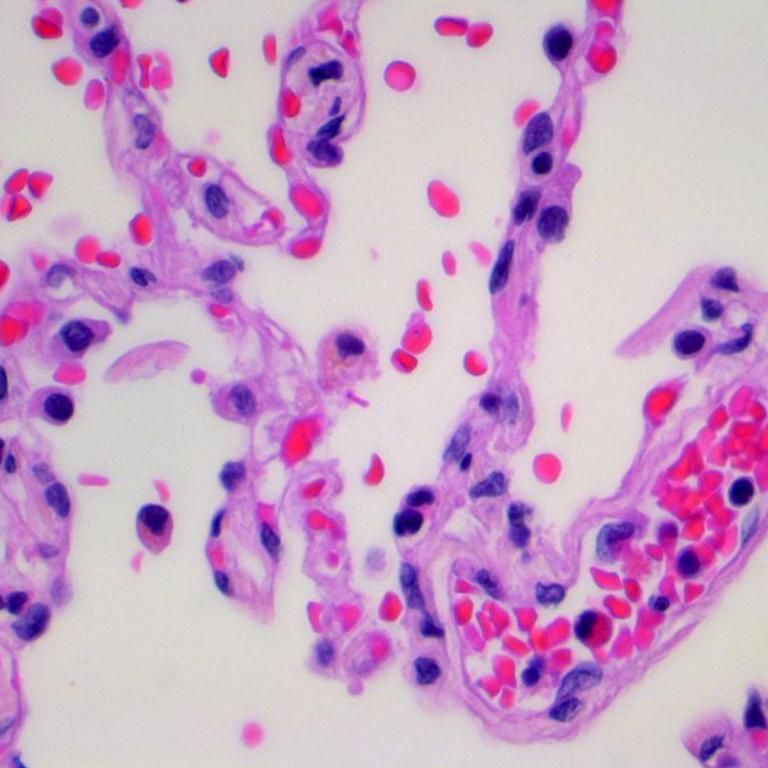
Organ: lung
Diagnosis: benign